Question: What is the measurement shown in the image?
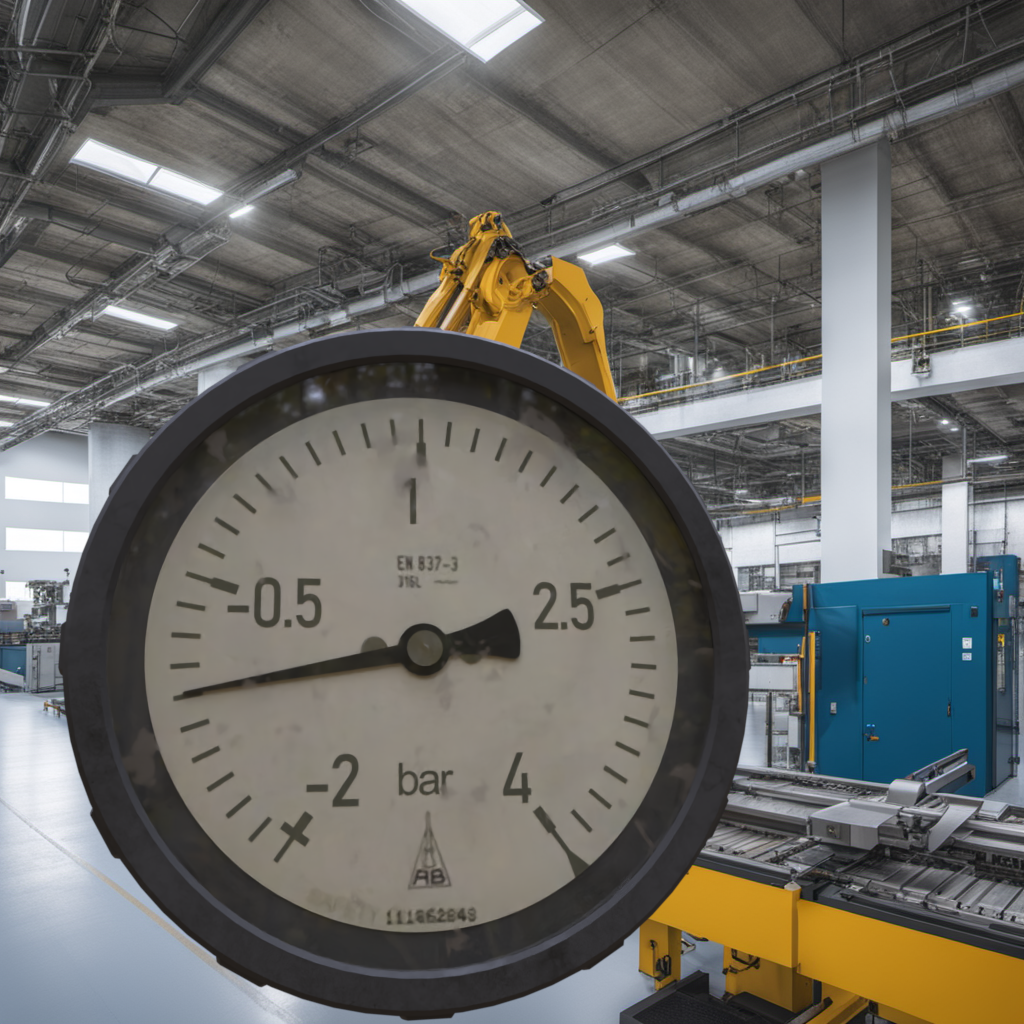
Answer: The result is -1.12
Question: What is the range of the measurement shown in the image?
Answer: The range is from -2 to 4
Question: What is the minimum and maximum reading range of the measurement in the image?
Answer: The minimum value is -2 and the maximum value is 4